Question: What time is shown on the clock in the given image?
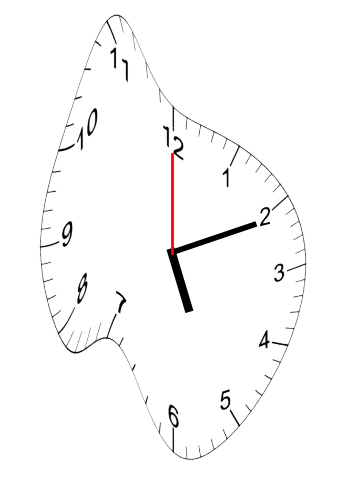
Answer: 05:11:00